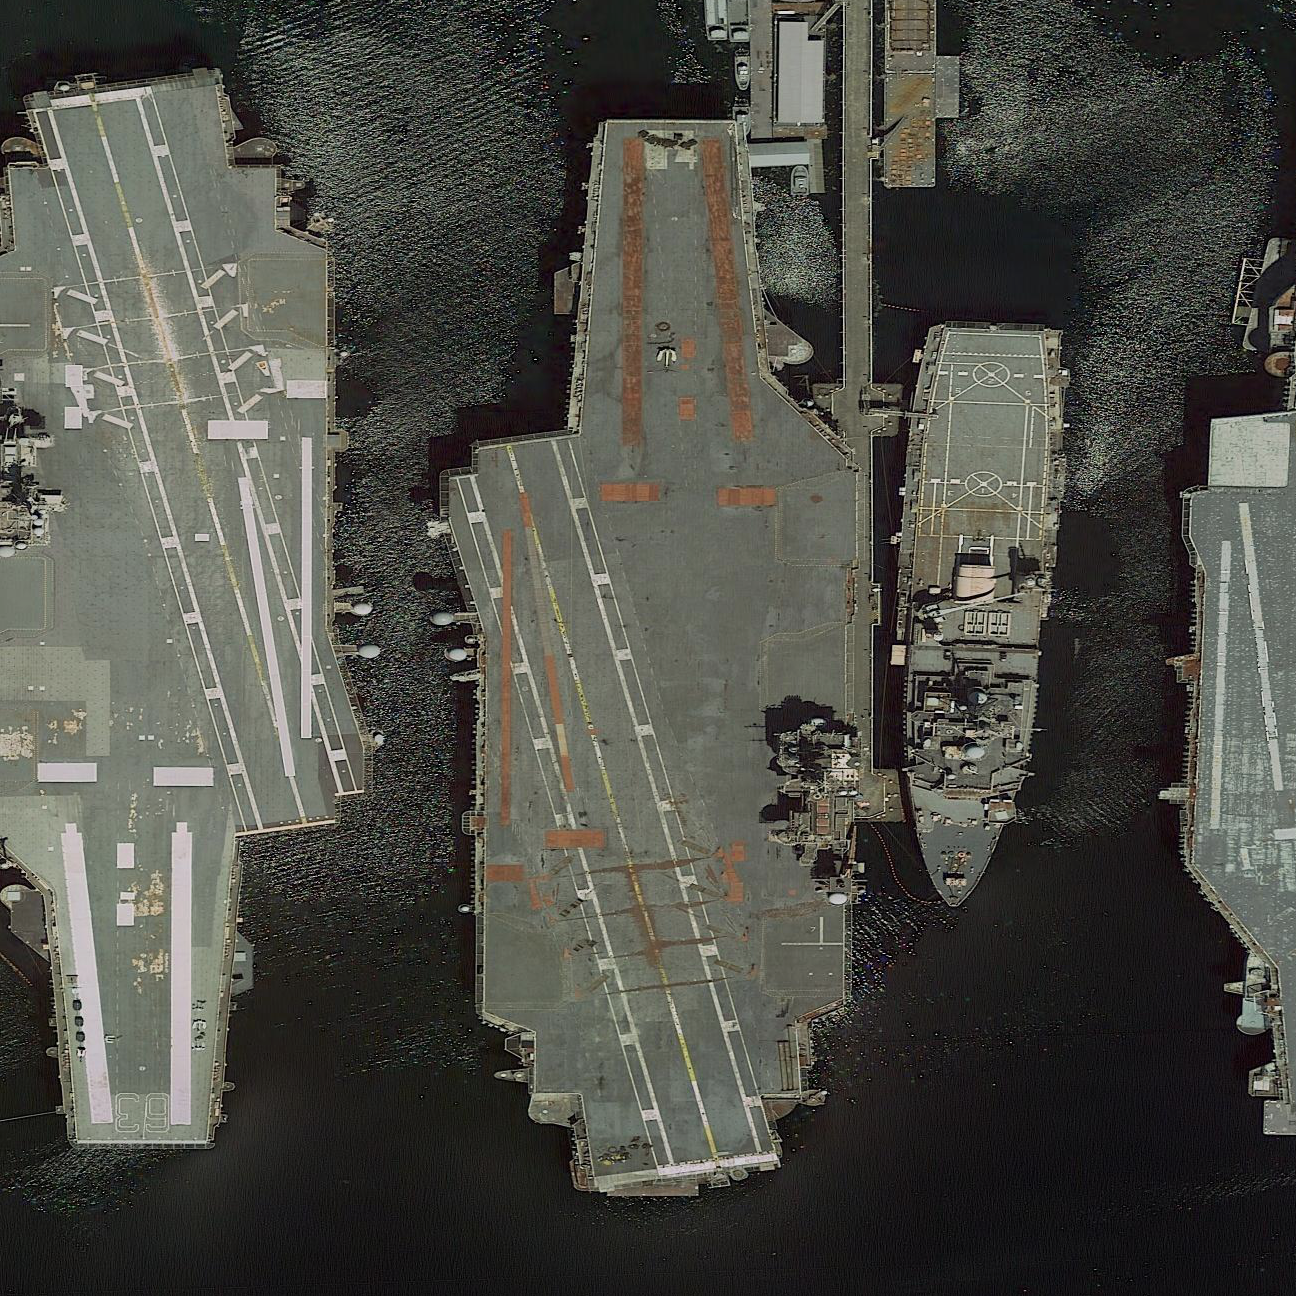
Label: aircraft_carrier